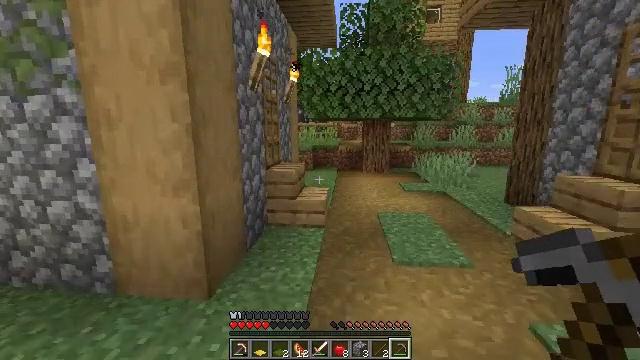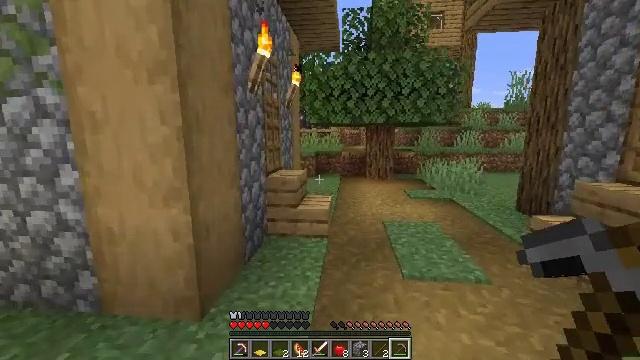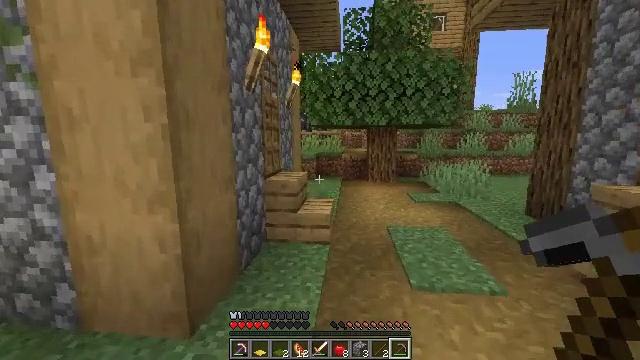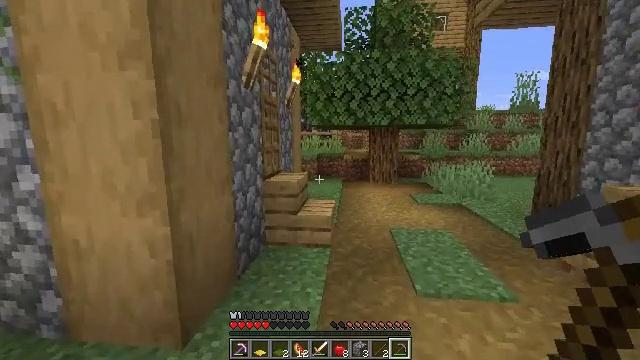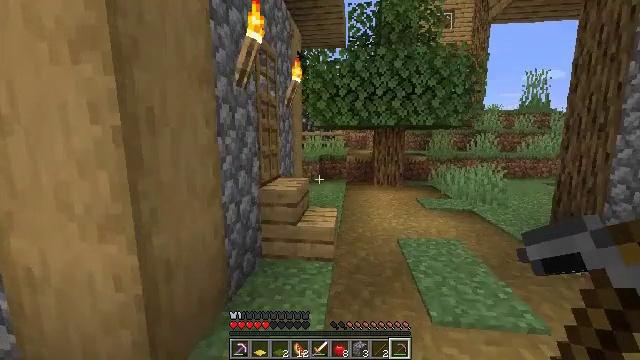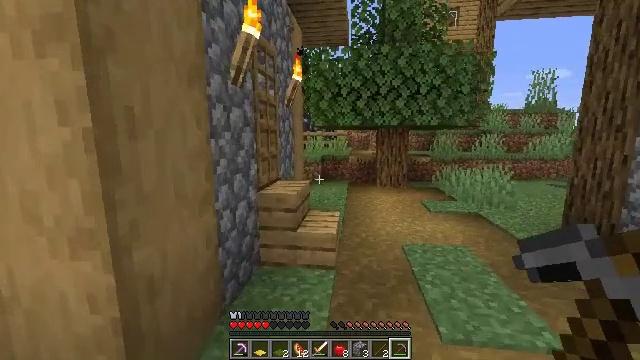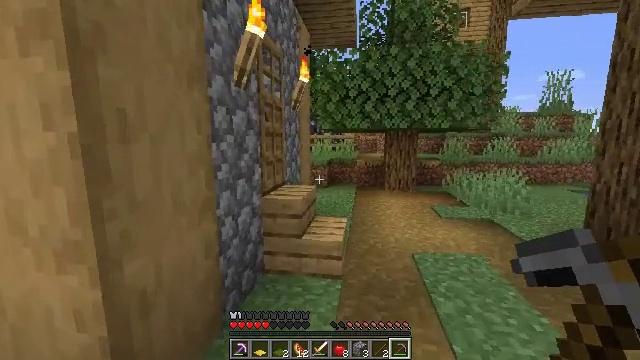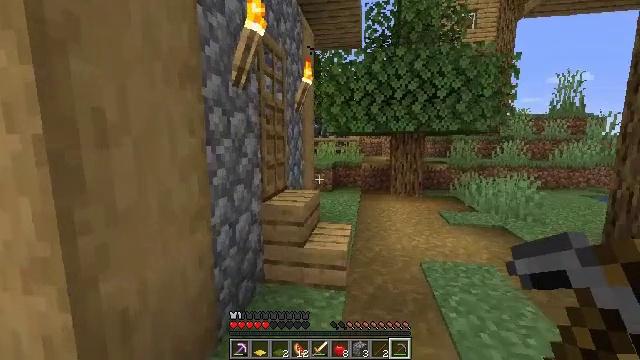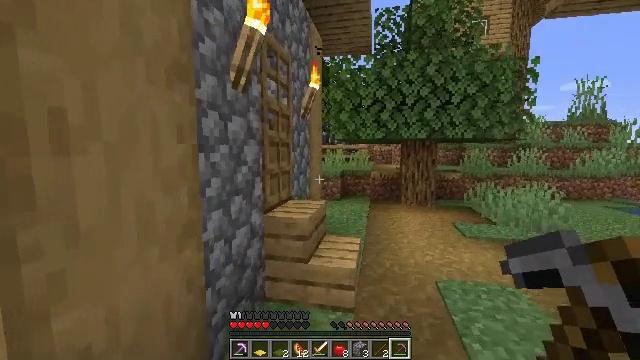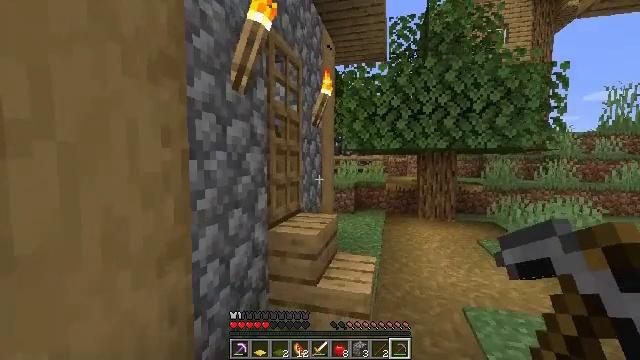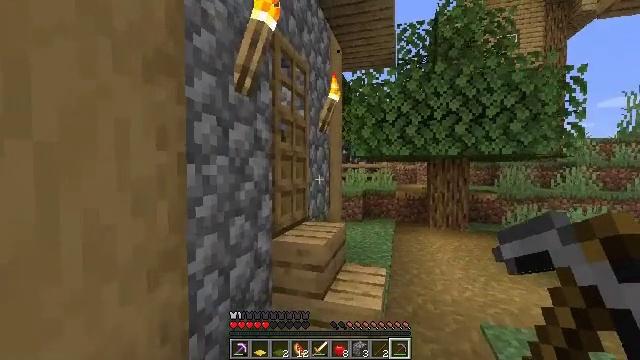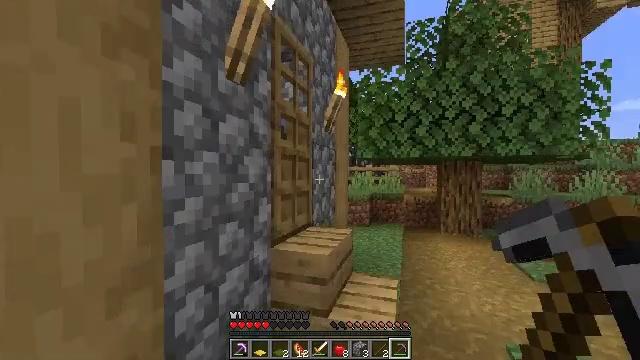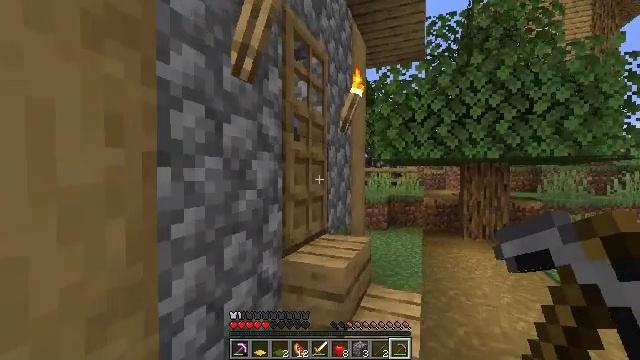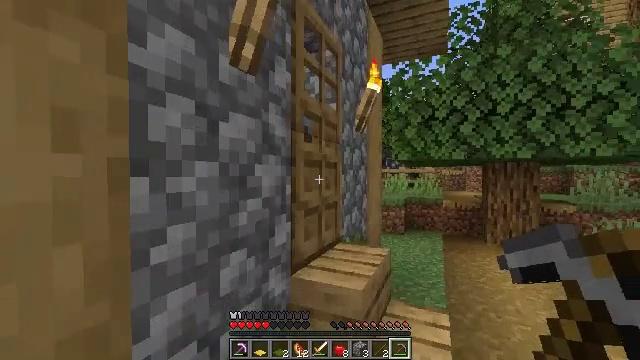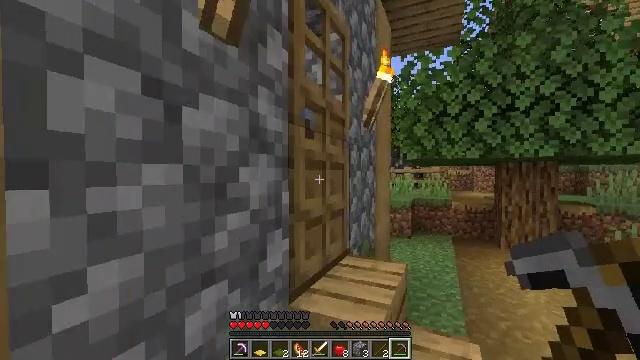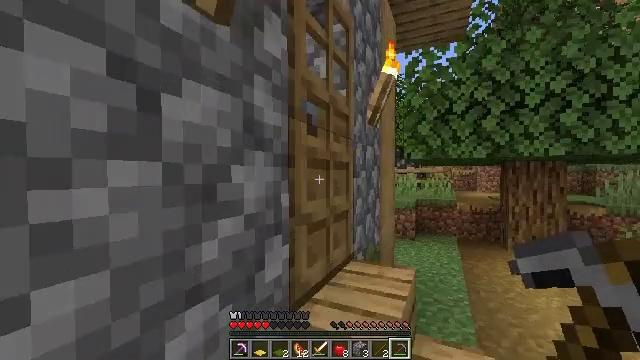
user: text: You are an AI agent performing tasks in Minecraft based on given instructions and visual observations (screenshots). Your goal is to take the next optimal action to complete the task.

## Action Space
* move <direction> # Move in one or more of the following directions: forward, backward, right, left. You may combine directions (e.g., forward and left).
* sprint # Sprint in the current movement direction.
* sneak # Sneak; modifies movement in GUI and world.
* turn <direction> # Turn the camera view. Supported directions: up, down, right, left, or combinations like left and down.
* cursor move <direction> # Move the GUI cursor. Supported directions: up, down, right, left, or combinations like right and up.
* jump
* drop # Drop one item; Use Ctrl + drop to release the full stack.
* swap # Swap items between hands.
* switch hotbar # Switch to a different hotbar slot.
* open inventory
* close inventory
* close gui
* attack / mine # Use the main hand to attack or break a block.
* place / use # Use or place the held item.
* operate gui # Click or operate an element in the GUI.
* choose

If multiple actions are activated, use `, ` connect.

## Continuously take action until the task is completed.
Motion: motion action
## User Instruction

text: Mine oak leaves.
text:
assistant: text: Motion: move forward, turn up
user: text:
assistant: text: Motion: move forward
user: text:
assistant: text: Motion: move forward
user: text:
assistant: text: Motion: move forward
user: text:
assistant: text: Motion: move forward
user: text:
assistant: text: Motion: move forward, turn left
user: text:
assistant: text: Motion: move forward, turn left
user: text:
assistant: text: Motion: move forward, turn left and up
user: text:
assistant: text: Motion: move forward, turn left and up
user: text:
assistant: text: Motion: move forward, turn left and up
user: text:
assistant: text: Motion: move forward, turn left
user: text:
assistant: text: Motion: move forward, turn left
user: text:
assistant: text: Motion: move forward, turn left
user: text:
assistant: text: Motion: move forward
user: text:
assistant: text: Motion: move forward
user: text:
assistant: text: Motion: move forward
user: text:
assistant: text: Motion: move forward, use / place
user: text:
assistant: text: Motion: move forward, turn left, use / place
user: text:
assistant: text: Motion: move forward, turn left and down, use / place, jump
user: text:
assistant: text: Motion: move forward, turn left and down, jump
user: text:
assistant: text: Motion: move forward, turn left and down, jump
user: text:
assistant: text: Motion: move forward, turn left, jump
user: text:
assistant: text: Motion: move forward, turn left and down
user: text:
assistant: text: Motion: move forward, turn left and down
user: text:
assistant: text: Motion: move forward, turn left and down
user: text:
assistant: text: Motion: turn left and down
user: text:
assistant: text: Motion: turn right and down
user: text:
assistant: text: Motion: turn right and down
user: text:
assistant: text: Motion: no_op
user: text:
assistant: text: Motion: no_op